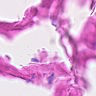
Metastatic tissue present: no